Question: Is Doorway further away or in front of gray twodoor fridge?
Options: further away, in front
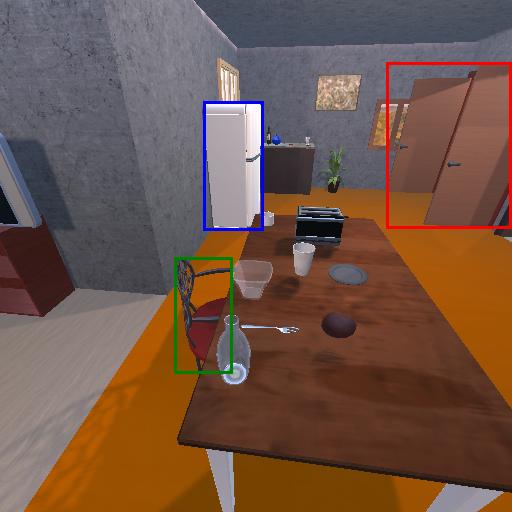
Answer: further away